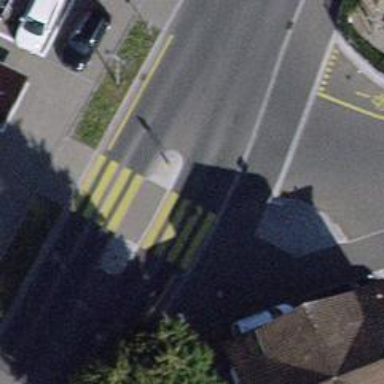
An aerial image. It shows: Uncontrolled crossing with pedestrian island.